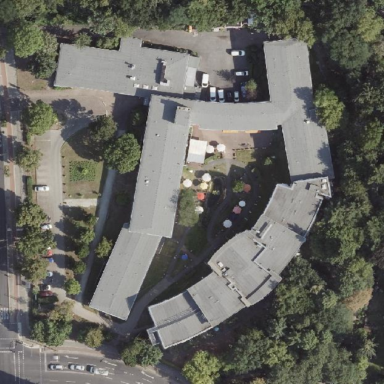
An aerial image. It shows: Institutional nursing home.